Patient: sex F, age 69
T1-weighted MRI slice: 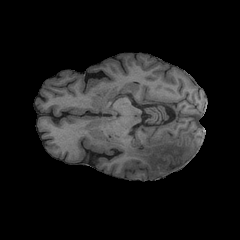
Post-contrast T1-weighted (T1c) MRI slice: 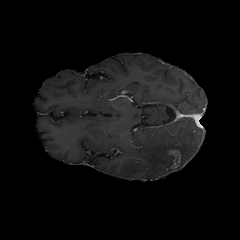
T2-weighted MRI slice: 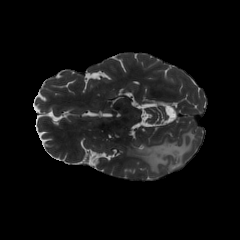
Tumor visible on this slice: yes
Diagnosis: Glioblastoma, IDH-wildtype
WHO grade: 4